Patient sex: M
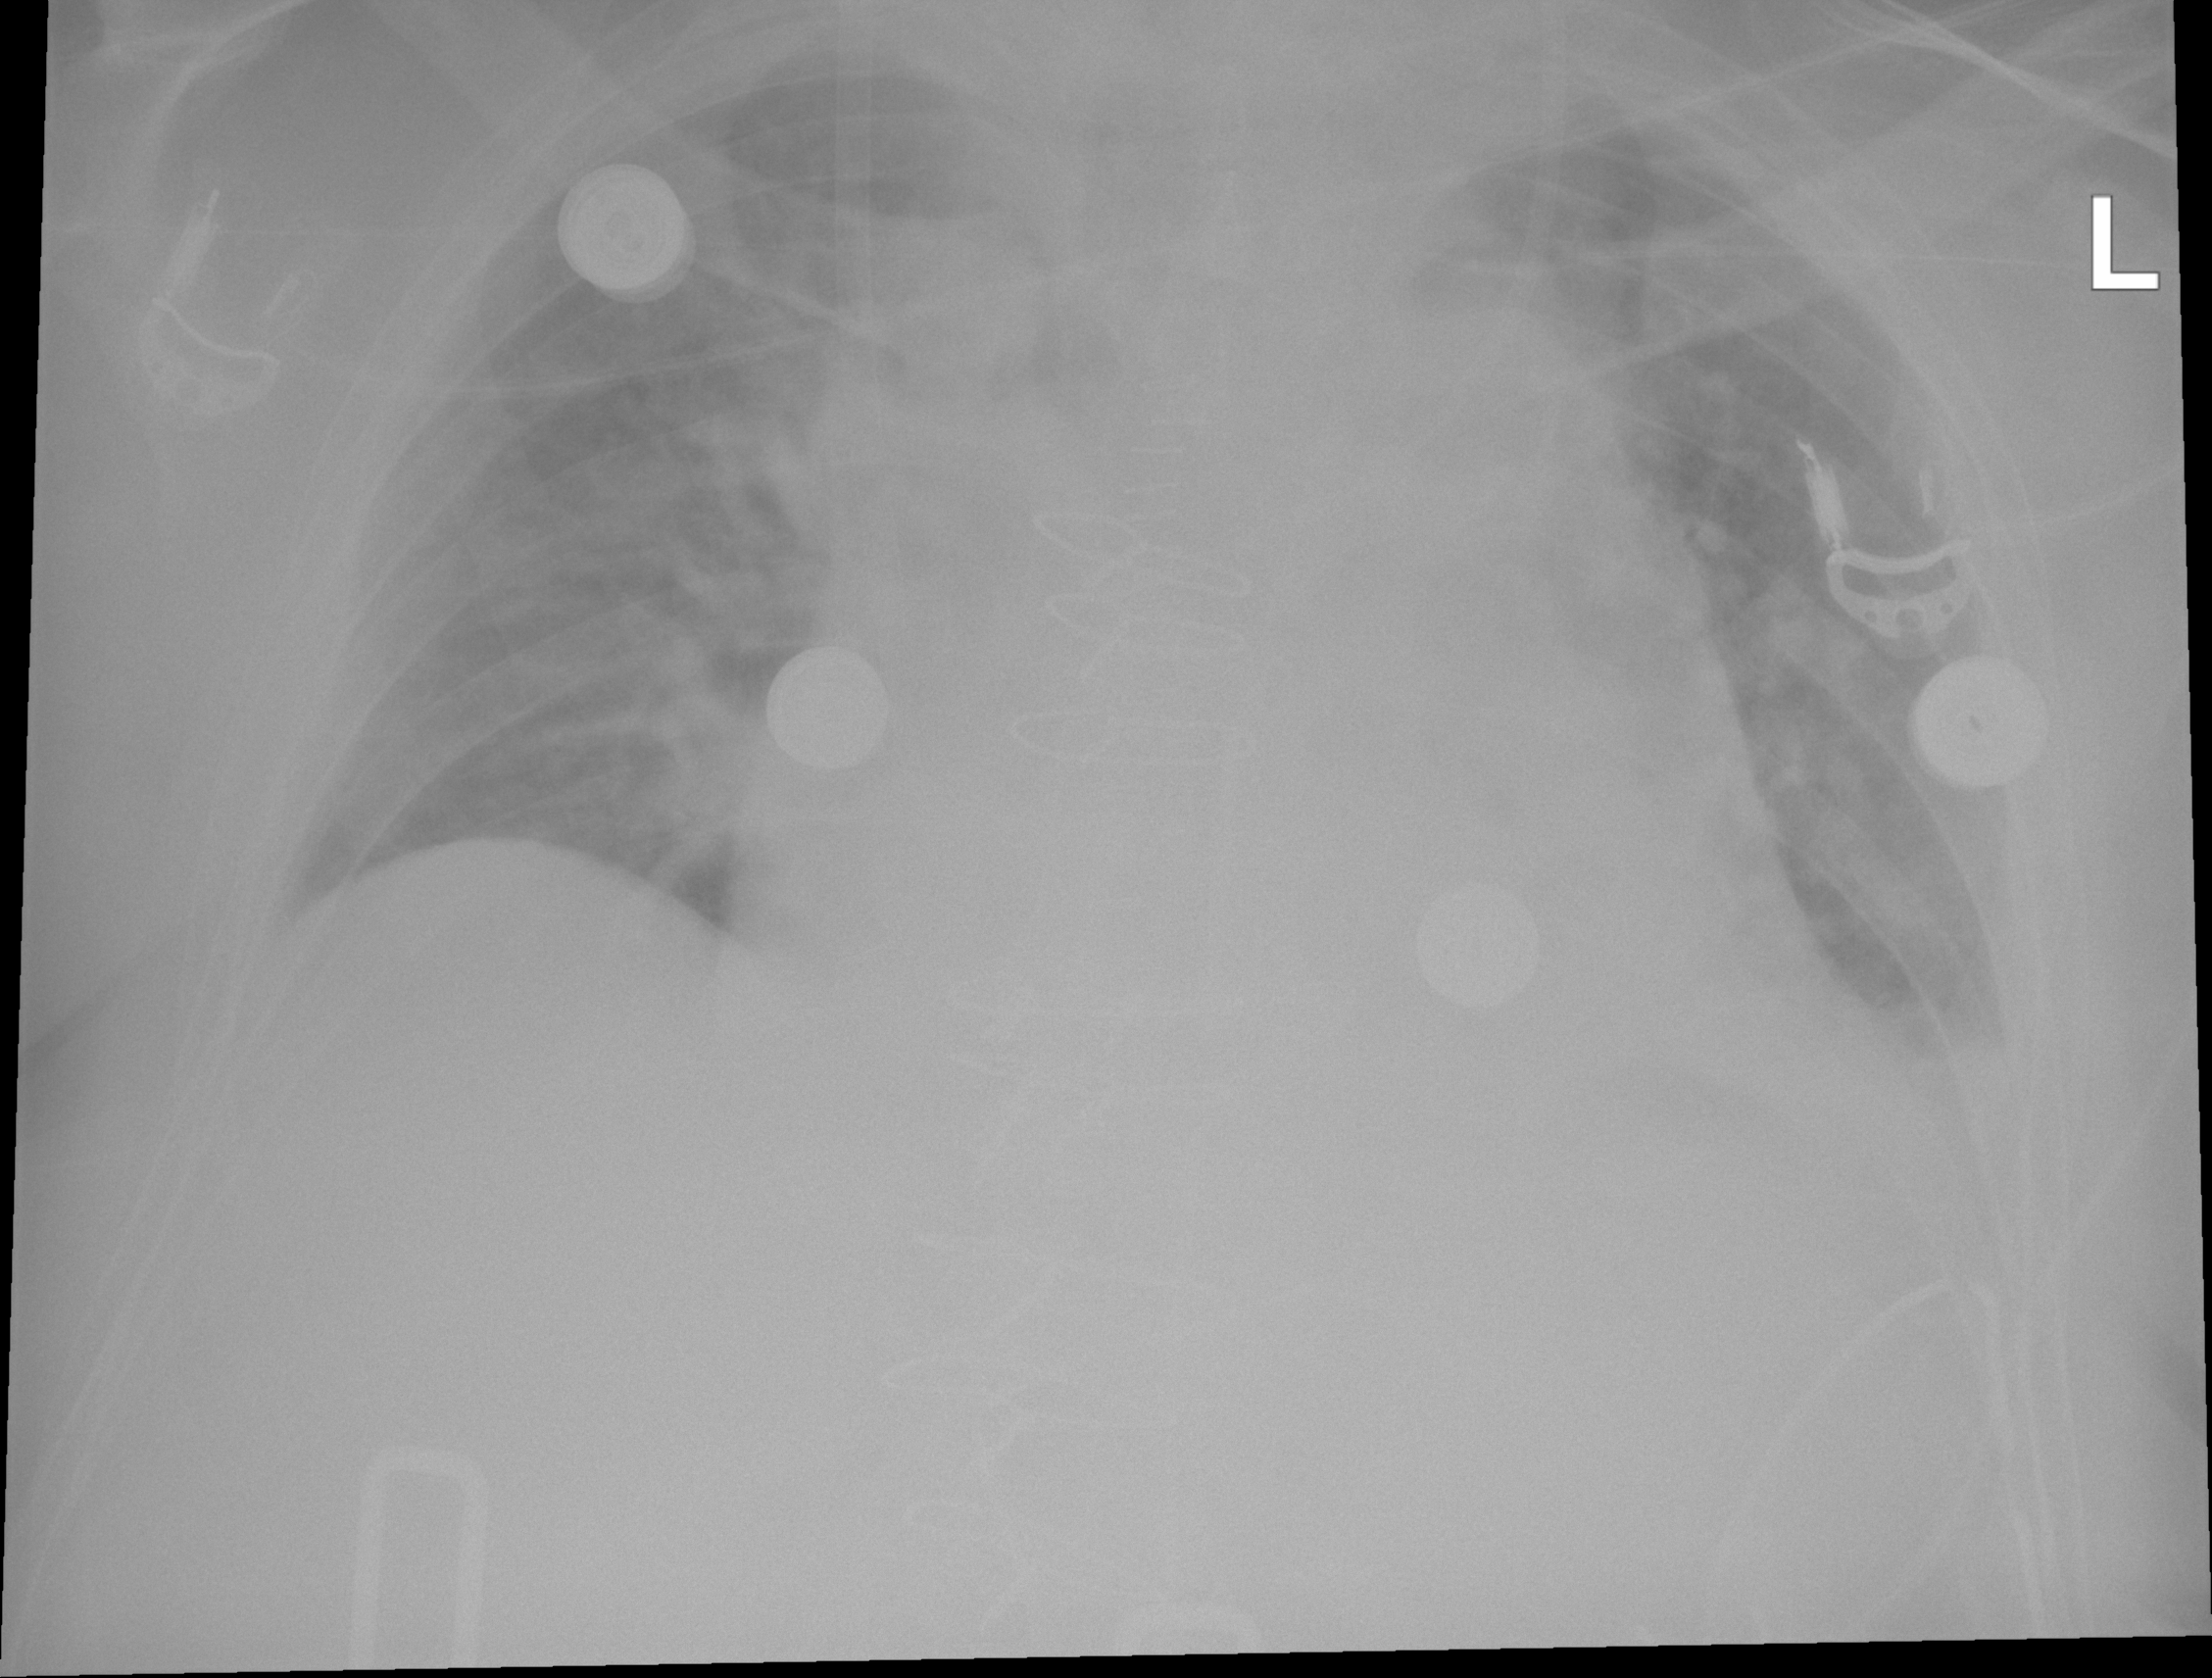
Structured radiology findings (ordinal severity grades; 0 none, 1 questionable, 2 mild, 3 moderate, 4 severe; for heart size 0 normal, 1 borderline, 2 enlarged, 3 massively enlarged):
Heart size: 2
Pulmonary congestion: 2
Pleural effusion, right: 0
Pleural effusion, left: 2
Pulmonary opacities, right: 2
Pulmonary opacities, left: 0
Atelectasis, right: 2
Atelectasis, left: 2